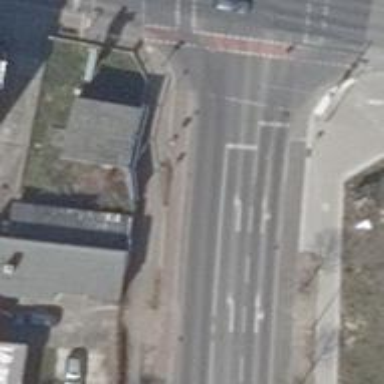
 there are dedicated cycle tracks on both sides of the road."